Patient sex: M
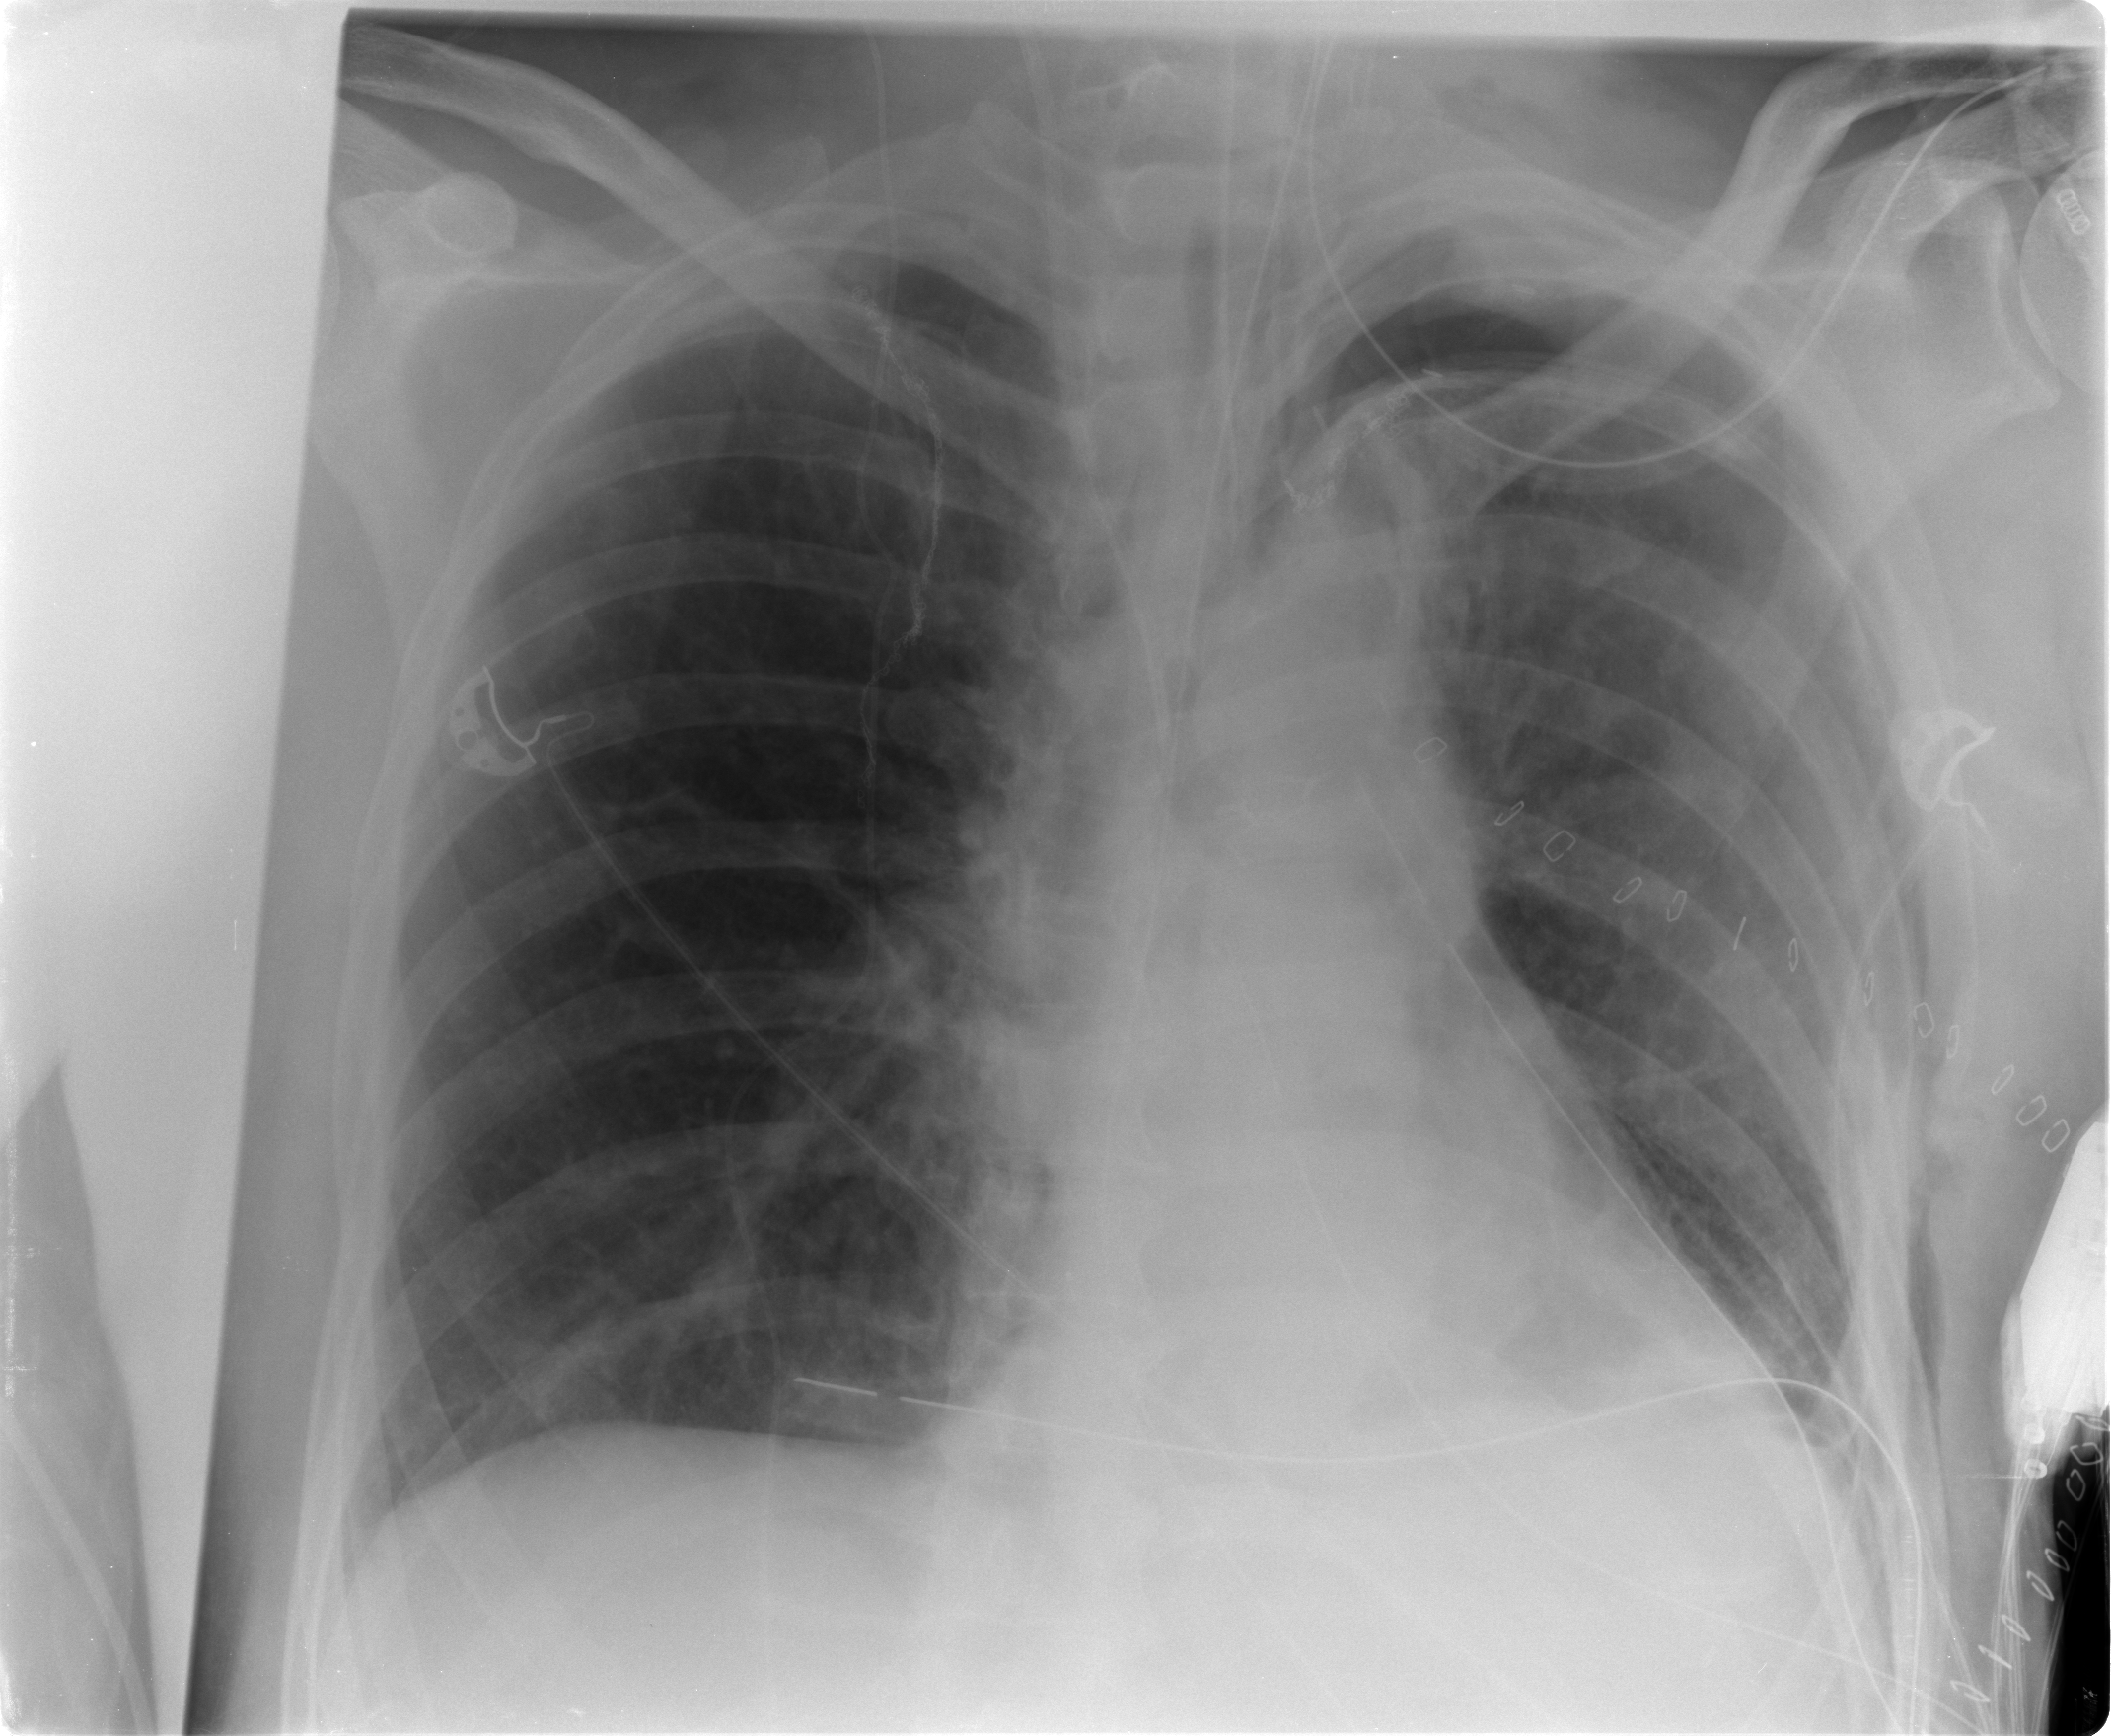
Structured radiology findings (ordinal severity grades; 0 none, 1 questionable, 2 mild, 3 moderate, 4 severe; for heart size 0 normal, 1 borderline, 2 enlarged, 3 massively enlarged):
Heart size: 0
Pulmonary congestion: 0
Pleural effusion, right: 0
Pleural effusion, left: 2
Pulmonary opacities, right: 0
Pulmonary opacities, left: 0
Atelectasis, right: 0
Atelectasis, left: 2